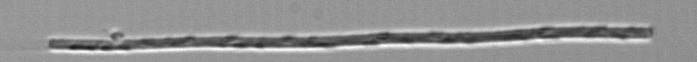
Label: Leptocylindrus